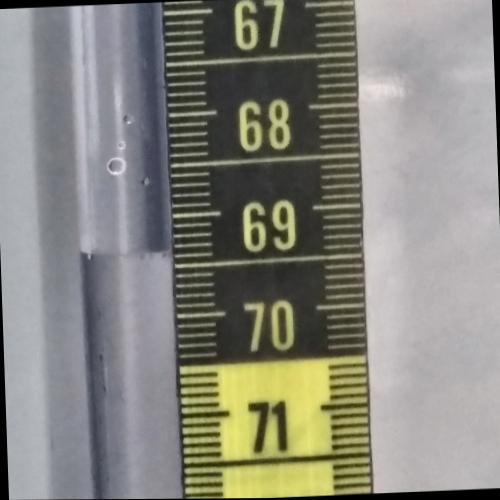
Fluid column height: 69.4 cm